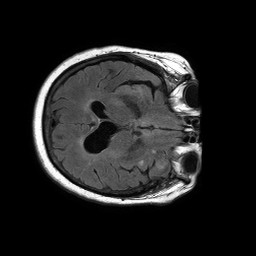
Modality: FLAIR
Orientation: axial
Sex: female
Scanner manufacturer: philips
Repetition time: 11 s
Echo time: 0.125 s